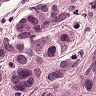
Metastatic tissue present: yes